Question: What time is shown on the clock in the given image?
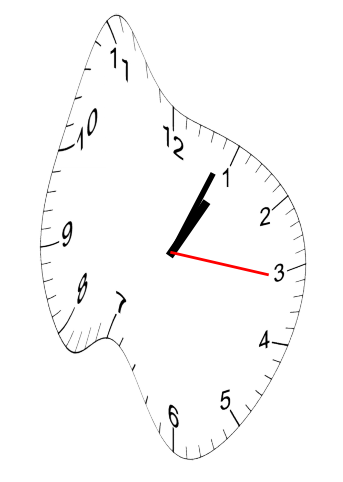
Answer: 01:04:16